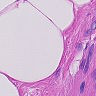
Metastatic tissue present: no